Question: I have submited a App but is not certified because this:
"This application uses the Location Service API to determine a user's location and show them events taking place nearby
however, it does not appear to contain a privacy policy that is accessible to users explaining how the application uses the
Location Service API."
And what i want to do is something like this

When user clicks in Policty Statement open a new window with settings page with my app location policies.
Can anyone help me? How can i add a link like in image?
Cumps
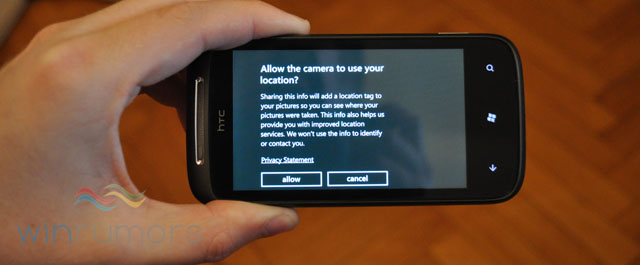
Answer: You can navigate to a page using the Hyperlink control
'''
<Textblock>
<Hyperlink NavigateUri="/PrivacyPage.xaml"
TargetName="_blank">Privacy Statement</Hyperlink>
</Textblock>
'''
See <URL> for more info
I don't think you can put a hyperlink in a call to MessageBox.Show() though so you have to create your own Messagebox-like page.
The first time the app is launched you direct the user to your message page. E.g. using this in MainPage.xaml
'''
OnNavigatedTo(...)
{
if(!AppSettings.HasMessageBeenShown)
{
AppSettings.HasMessageBeenShown=true;
NavigationContext.Navigate(new Uri("/MessagePage.xaml", UriKind.Relative));
}
}
'''